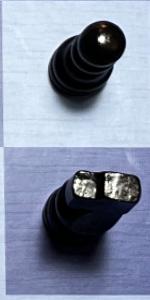
Label: Knight_Black